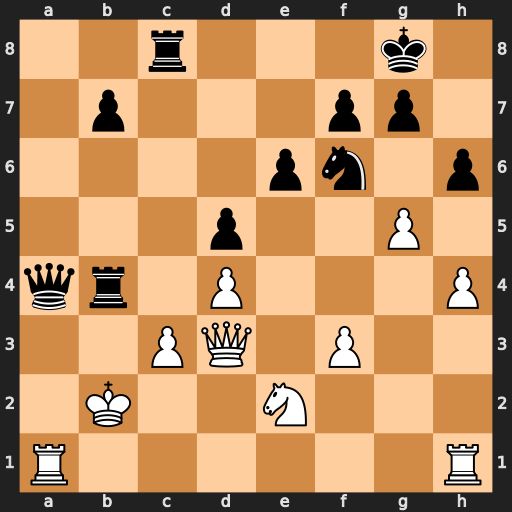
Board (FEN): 2r3k1/1p3pp1/4pn1p/3p2P1/qr1P3P/2PQ1P2/1K2N3/R6R
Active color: w
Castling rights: -
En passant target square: -
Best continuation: cxb4 Qxb4+ Qb3 Qd2+ Kb1